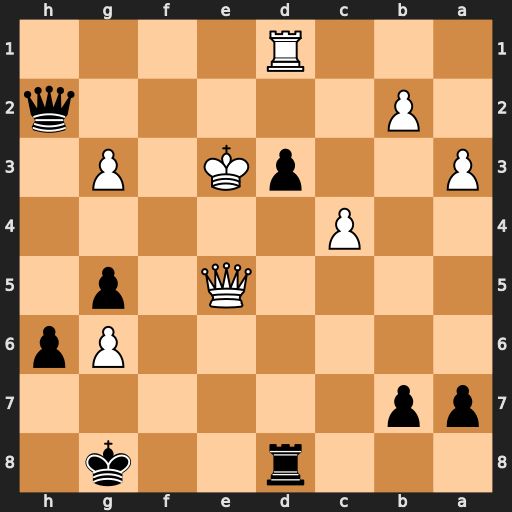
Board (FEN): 3r2k1/pp6/6Pp/4Q1p1/2P5/P2pK1P1/1P5q/3R4
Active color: b
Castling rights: -
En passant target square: -
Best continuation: Qe2#